Question: I have an app that automatically gets the user's location via GPS if enabled, but I'd like to provide an option to allow the user to manually input the location. I'm not sure how this can work form a UX or technical perspective. Below is my screenshot from my table.

If the user disables 'Automatic', I'm not sure what the best way for the table to react or what controls to use. Should I open a modal view and display drop downs for the user to select their: country > Province > City? Or maybe to allow them to place a pin on a map? Could it be very simple to implement a text box that allows the user to enter an address then I can geocode it instead? I eventually want to end up with coordinates in my app code.
What kind of data or services do I need to accomplish this? It's a small feature, but I'm finding it to have many factors involved. Any help or advice would be greatly appreciate!
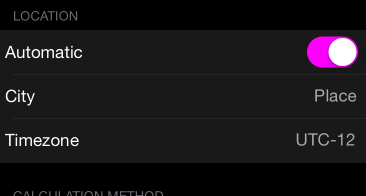
Answer: I would suggest implementing a UIMapView with 1. a UISearchBar above it 2. a UIButton that pings the user to their current location, to the right of the searchBar and above the mapView 3. an 'Add Location' button at the bottom left of the mapView and 4. a 'Cancel' button at the bottom right of the mapView. The 'Add Location' button would use the center coordinate of the map.
When a user switches from 'Automatic' to 'Manual' put a button to the right of the label that says 'Add Location' or 'Update Location'. Pressing this button would animate the previously discussed view to sweep in, or however you want to animate it.
Good luck with your design!